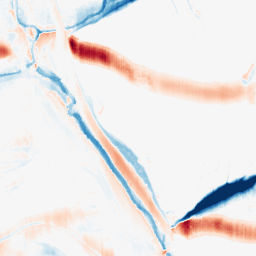
Category: morphological
Decomposition family: morphological_ellipse
Decomposition parameters: operation: average
width: 30
height: 5
Upsampling method: sinc_hamming
Upsampling parameters: scale: 4
kernel_size: 8
Upsampling scale: 4